Question: How do i remove history for a specific service id in DC/OS 1.11.0?
We have service Ides that have failed when we tested docker containers and we want to remove the history for this service id. Before we start a new container on that id, so we easily can see if this fails again or if it was the old docker container that failed or the new one that failed.
But when we delete the service and start a new one on the same ID it remembers the old history of the task.

Or are we force to change the service incrementally in order to have a clean service history?
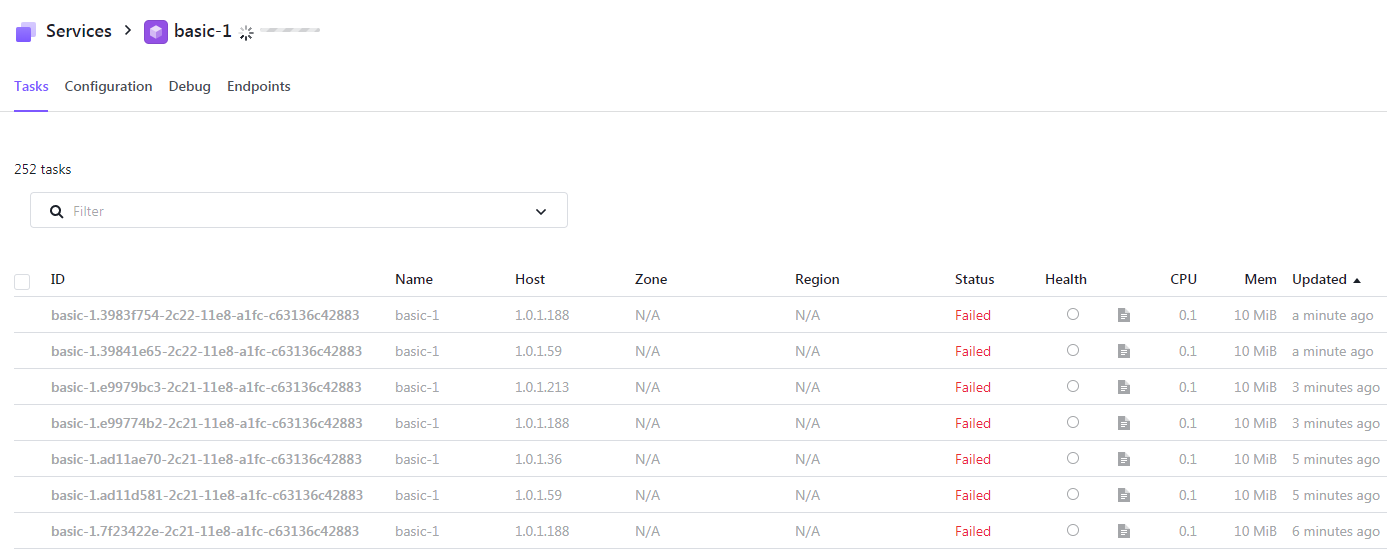
Answer: As far as I know this is not possible. The setting is the same for all services.